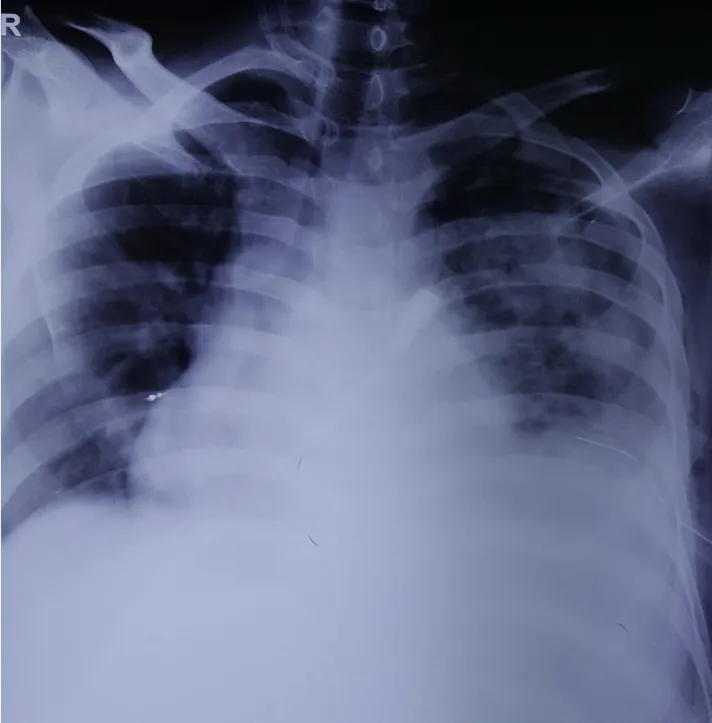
Shows the resolution of the white out lung field on left chest with tube in situ.
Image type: radiology (x_ray)